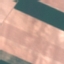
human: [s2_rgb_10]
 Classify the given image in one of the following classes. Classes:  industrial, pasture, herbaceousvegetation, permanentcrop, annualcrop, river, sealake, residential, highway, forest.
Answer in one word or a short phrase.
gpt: AnnualCrop